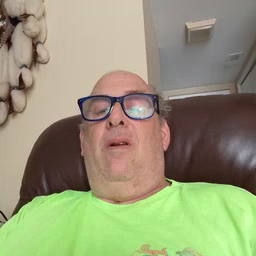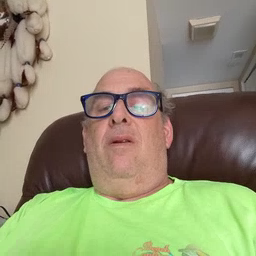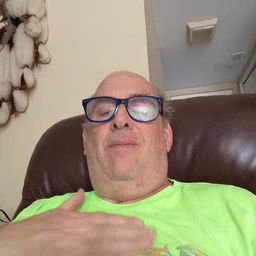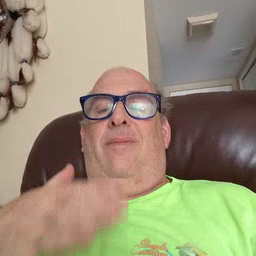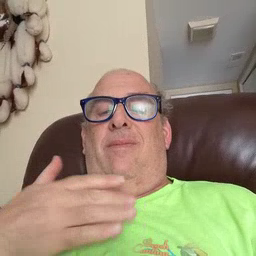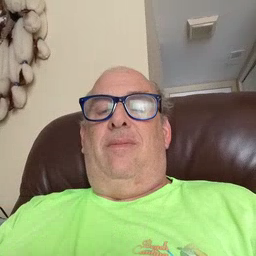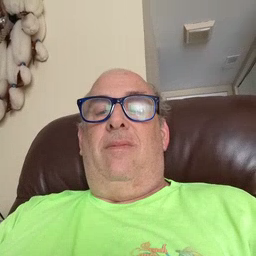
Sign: happy